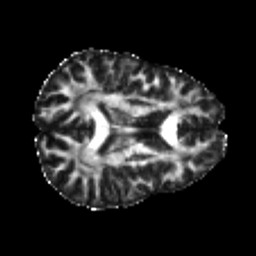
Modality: FA
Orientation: axial
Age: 22
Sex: male
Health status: healthy
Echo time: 0.074 s